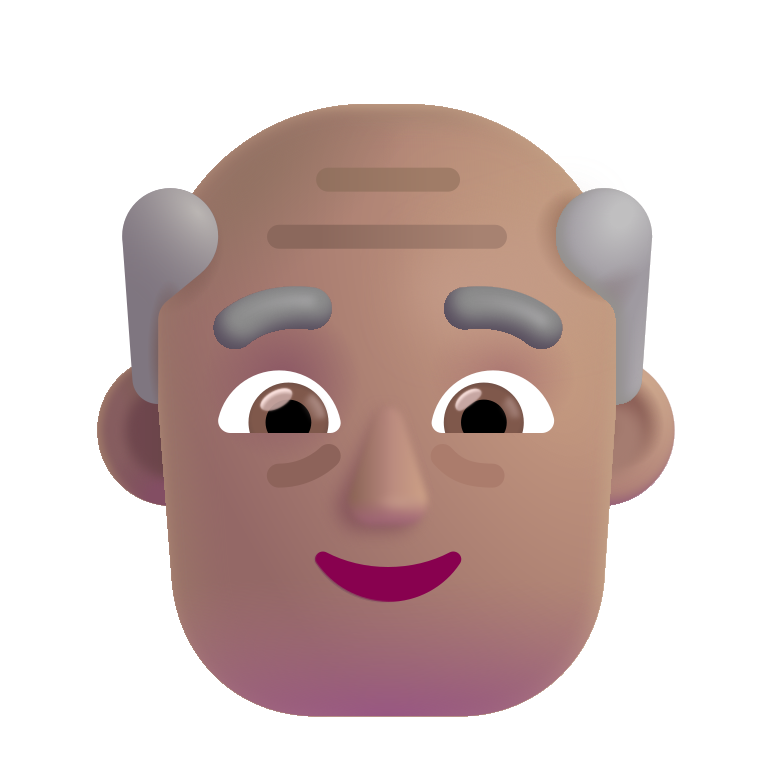
old man color